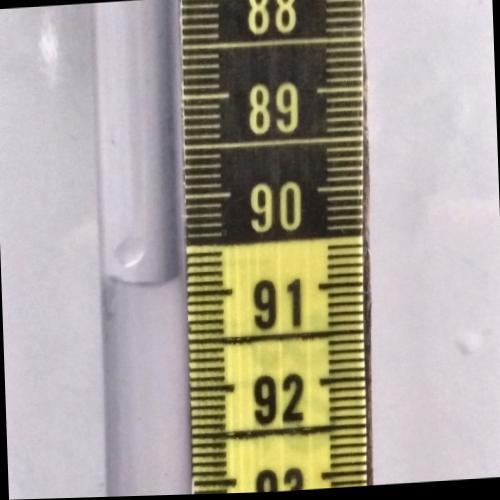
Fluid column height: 90.8 cm